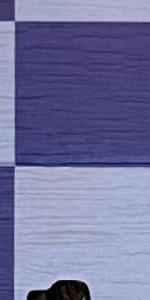
Label: Empty